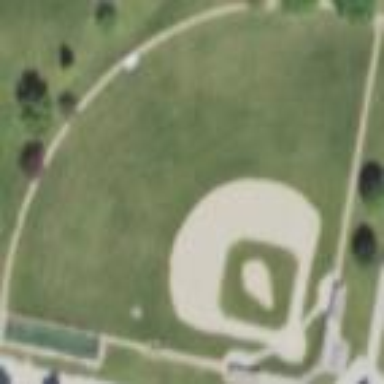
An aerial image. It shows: Baseball pitch for leisure land activities.